Question: Can I get asm-implementation of .NET application after JIT-compilation in Mono 3.2.3 (namely assembler, not IL). In Visual Studio I can use different debug tools for getting asm-code, registers state, memory, etc. :

Is there some way to get this data in Mono? Can I also get dump of memory in runtime? Previously, for these purposes, I could use <URL>, but it's not supported now.
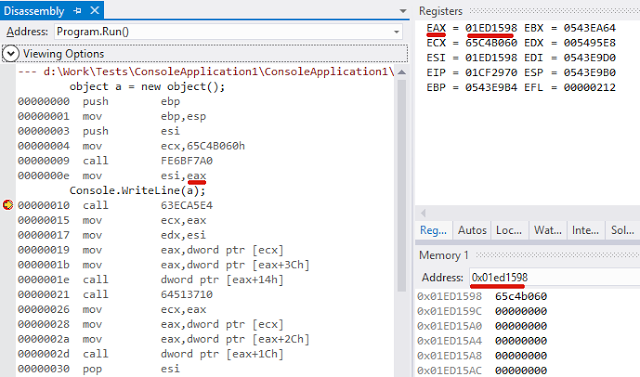
Answer: Run with:
'''
mono -v -v yourprogram.exe
'''
This will dump lots of info about jit compilation, including the assembly code.